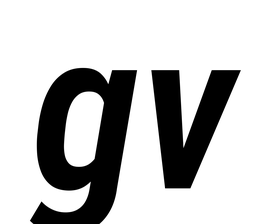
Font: Roboto-Italic_Condensed_SemiBold_Italic